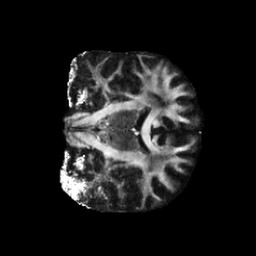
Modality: FA
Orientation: coronal
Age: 30
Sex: male
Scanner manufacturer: siemens
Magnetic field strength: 6.98 T
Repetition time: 7.776 s
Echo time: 0.076 s